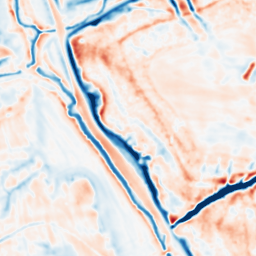
Category: multiscale
Decomposition family: dog_multiscale
Decomposition parameters: sigma_ratio: 1.4
n_scales: 5
base_sigma: 1
Upsampling method: bilinear
Upsampling parameters: scale: 2
Upsampling scale: 2